Question: I have a small program in 'winforms' that holds 3 buttons. Thus far the program lets the user change a the color of another button by clicking the corresponding button While the third button does not do anything yet. What I want to do is to let the user save changes made to the form (save the form state). So when the form is reopened it opens in that same state as saved.
I hope I am being clear about what I am after
Here is a visualization of the form:

The code that i have so far if any help:
'''
public Form1()
{
InitializeComponent();
}
private void Form1_Load(object sender, EventArgs e)
{
btnToColor.Text = "";
}
int c = 0;
private void btnColorSwap_Click(object sender, EventArgs e)
{
if (c == 0)
{
btnToColor.BackColor = Color.Yellow;
c++;
}
else if (c == 1)
{
btnToColor.BackColor = Color.YellowGreen;
c++;
}
else if (c == 2)
{
btnToColor.BackColor = Color.LimeGreen;
c = 0;
}
}
}
'''
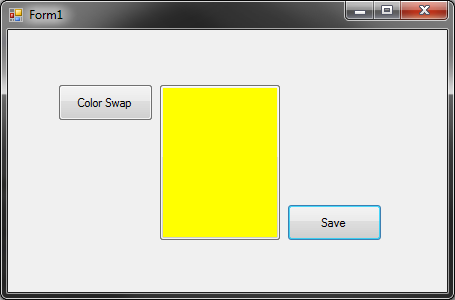
Answer: This may/may not be easier for you.
Start by creating a class to hold your state:
'''
public class MyFormState {
public string ButtonBackColor { get; set; }
}
'''
Now, declare a member for your 'Form' with this object:
'''
public partial class Form1 : Form {
MyFormState state = new MyFormState();
'''
On form load, check if the config exists, then load it:
'''
private void Form1_Load(object sender, EventArgs e) {
if (File.Exists("config.xml")) {
loadConfig();
}
button1.BackColor = System.Drawing.ColorTranslator.FromHtml(state.ButtonBackColor);
}
private void loadConfig() {
XmlSerializer ser = new XmlSerializer(typeof(MyFormState));
using (FileStream fs = File.OpenRead("config.xml")) {
state = (MyFormState)ser.Deserialize(fs);
}
}
'''
When your form is closing.. save the config:
'''
private void Form1_FormClosing(object sender, FormClosingEventArgs e) {
writeConfig();
}
private void writeConfig() {
using (StreamWriter sw = new StreamWriter("config.xml")) {
state.ButtonBackColor = System.Drawing.ColorTranslator.ToHtml(button1.BackColor);
XmlSerializer ser = new XmlSerializer(typeof(MyFormState));
ser.Serialize(sw, state);
}
}
'''
Then you can add members to your state class and they will be written into the config.xml file.